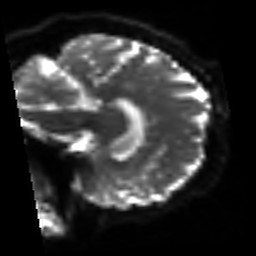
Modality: sbref
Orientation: sagittal
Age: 62
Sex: female
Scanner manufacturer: siemens
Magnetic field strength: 3 T
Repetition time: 3.2 s
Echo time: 0.081 s